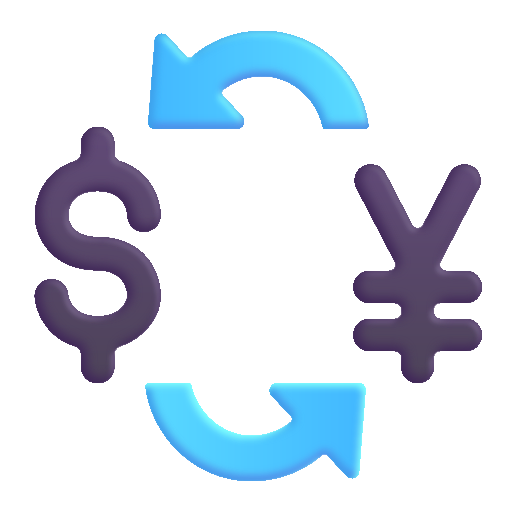
currency exchange color